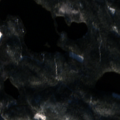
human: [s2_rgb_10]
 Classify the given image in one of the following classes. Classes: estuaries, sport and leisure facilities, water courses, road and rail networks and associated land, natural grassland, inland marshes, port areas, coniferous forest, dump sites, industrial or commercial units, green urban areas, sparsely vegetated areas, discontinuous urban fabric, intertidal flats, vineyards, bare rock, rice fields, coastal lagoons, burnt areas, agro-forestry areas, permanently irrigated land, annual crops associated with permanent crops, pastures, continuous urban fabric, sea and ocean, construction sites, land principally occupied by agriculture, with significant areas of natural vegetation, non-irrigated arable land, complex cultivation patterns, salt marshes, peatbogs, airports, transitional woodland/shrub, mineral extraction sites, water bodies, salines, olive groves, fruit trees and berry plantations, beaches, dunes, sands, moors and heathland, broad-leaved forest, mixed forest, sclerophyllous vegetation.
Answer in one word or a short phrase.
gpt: coniferous forest, mixed forest, water bodies